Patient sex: M
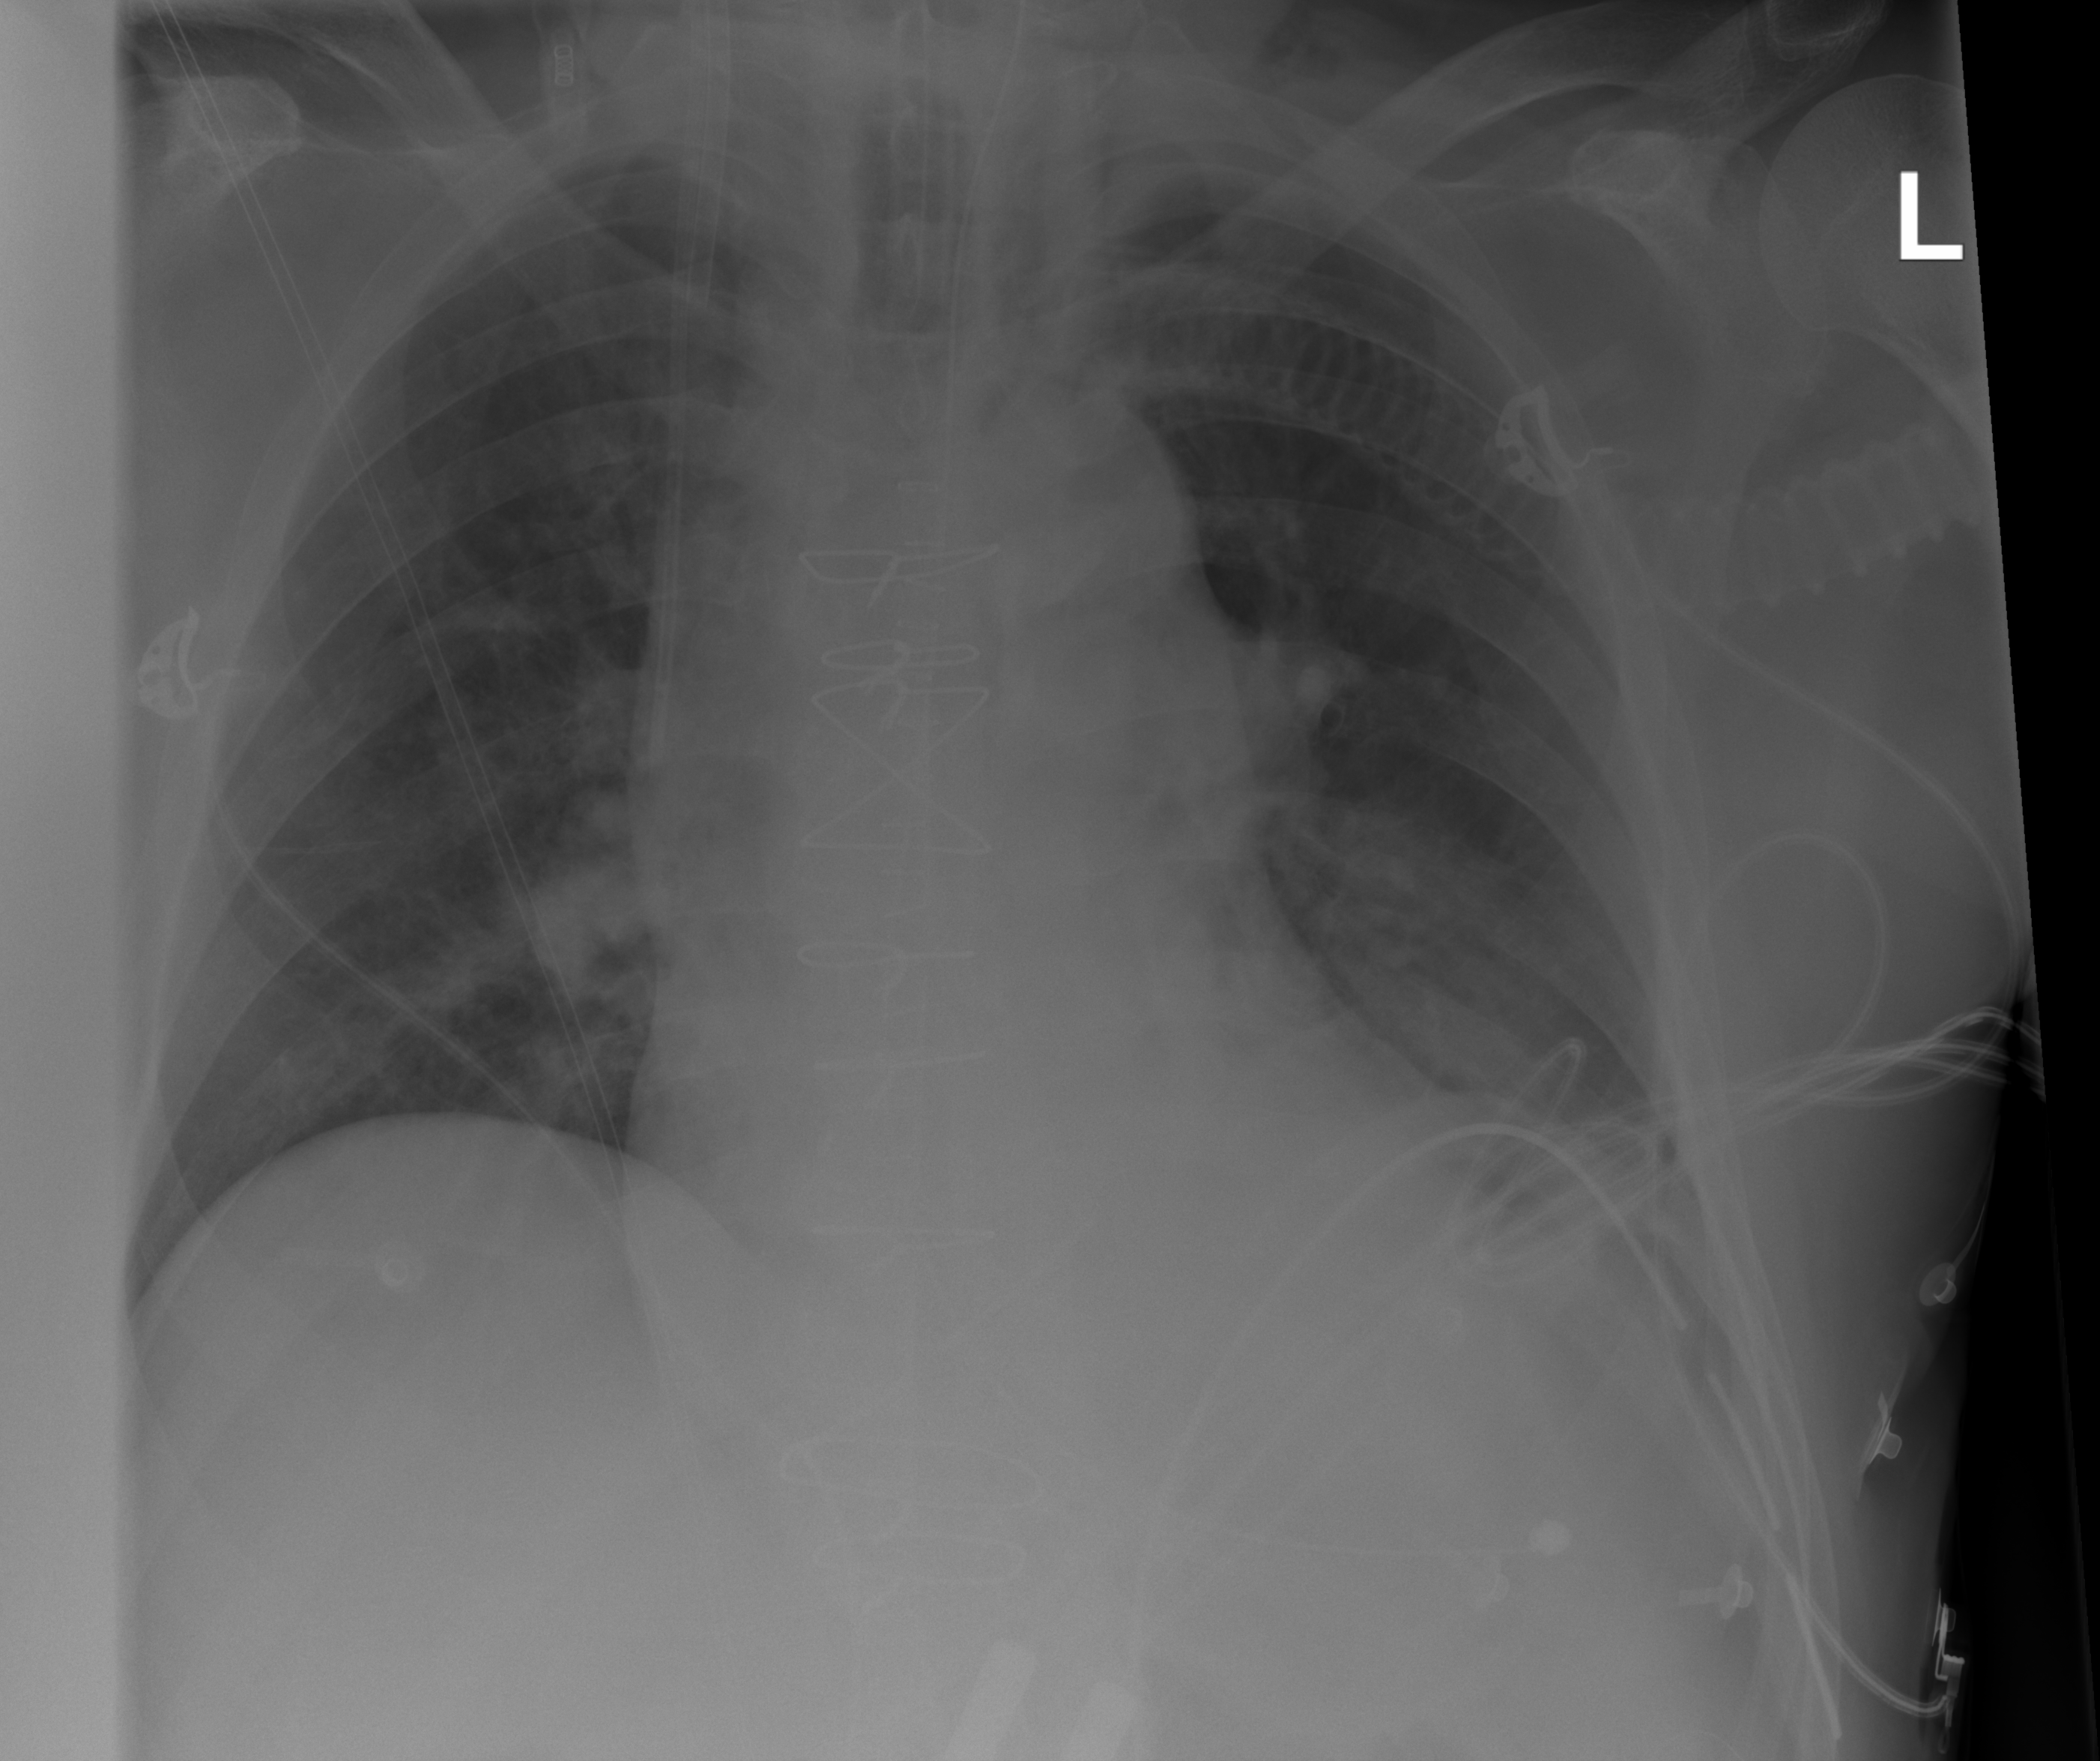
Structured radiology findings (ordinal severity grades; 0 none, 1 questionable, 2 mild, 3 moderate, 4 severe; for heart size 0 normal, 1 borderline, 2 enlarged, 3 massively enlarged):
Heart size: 0
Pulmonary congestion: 0
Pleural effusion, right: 0
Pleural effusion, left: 0
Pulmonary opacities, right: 0
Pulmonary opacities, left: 0
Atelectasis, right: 0
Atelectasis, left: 2